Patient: sex M, age 46
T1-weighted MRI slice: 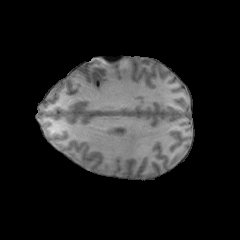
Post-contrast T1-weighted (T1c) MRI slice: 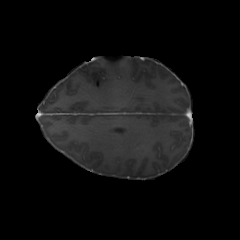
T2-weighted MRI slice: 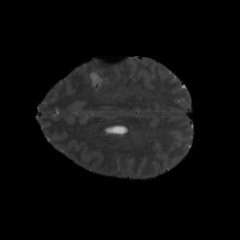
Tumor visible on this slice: no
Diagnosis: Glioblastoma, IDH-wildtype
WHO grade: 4